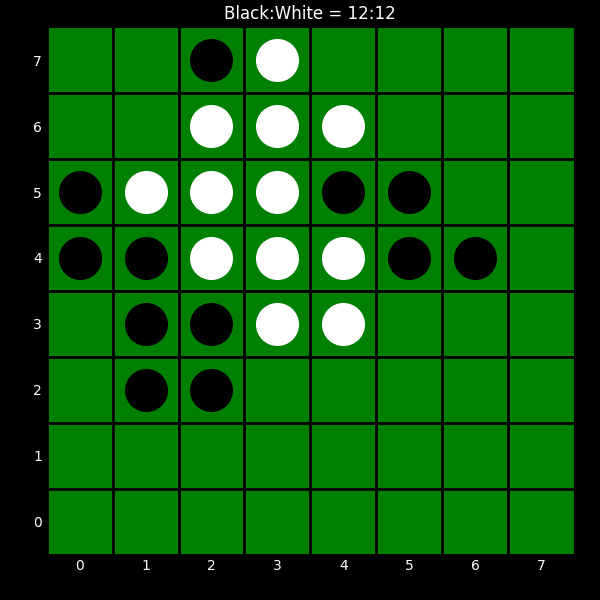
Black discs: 12
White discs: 12